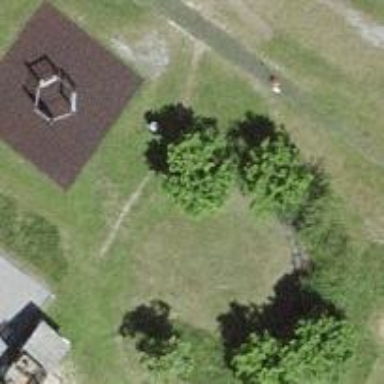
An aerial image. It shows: Playground area for leisure land.